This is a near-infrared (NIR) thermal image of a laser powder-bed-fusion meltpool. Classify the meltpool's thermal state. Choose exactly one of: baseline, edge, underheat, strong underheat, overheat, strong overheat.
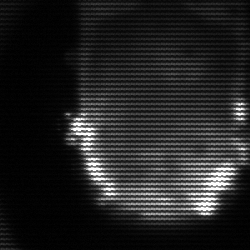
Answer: baseline